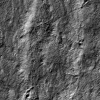
Atmospheric dust classification: not_dusty